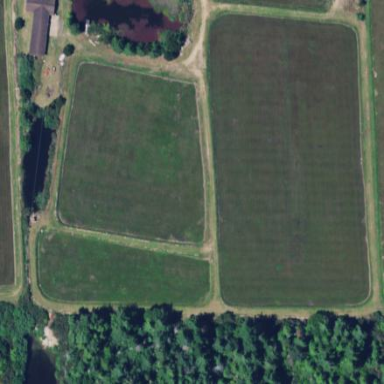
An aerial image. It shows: Farmland where cranberries are grown.